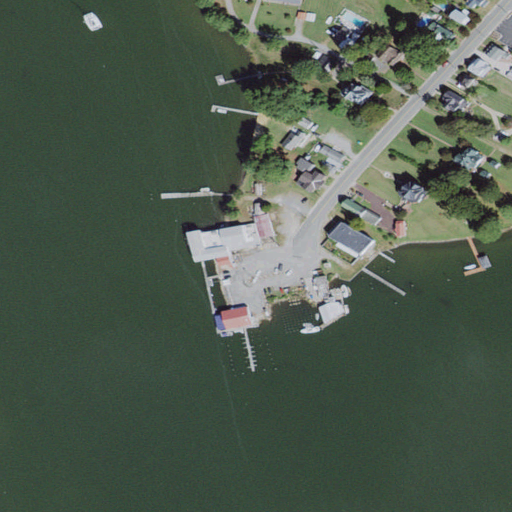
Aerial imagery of cape in Virginia named Reeds Point containing open water, open development, low intensity development, medium intensity development, high intensity development, and barren land